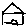
Label: house